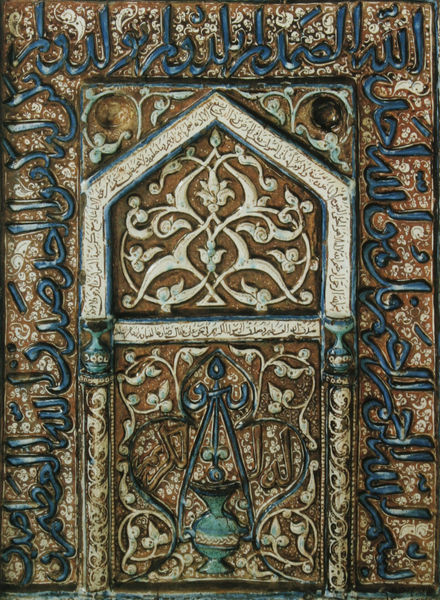
Titel: Mihrab Kachel, 'Ali ibn Ahmad ibn 'Ali Abi al-Husain gewidmet
Standort: London
Institution: Victoria & Albert Museum
Schlagwörter: blau, blätter, weiß, grün, äste, bewegung, blume, blumen, braun, fenster, hintergrund, holz, lampe, licht, säulen, tür, türkis, zeichen, blüten, dach, haus, hochformat, muster, ornament, architektur, architekturrahmen, rahmen, steine, boden, gold, kelch, pflanzen, kreis, kanne, keramik, krug, ranken, vase, relief, schrift, abstrakt, giebel, farbe, schriftzug, rand, jugendstil, detail, symmetrie, inschrift, dekor, floral, ornamente, verzierung, leuchter, vasen, plastik, schriftzeichen, striche, bemalt, abstrahiert, punkte, nische, deckel, gefäß, waage, buch, motiv, orient, orientalisch, religion, seite, text, buchstaben, stilisiert, kreise, kachel, altar, ranke, intarsien, schnitzerei, buchdeckel, einband, wandschmuck, arabisch, bucheinband, buchrücken, öllampe, leder, mittelalter, rechteckig, zierde, vegetabil, mittelfeld, ornamentik, verzeirung, kelche, kannen, glasur, arabien, islam, persien, pflanzenornamentik, vertiefung, bau, verzierungen, elfenbein, relieff, fayence, kringel, schriftband, islamisch, iran, persisch, koran, sure, sanskrit, papie, konsonanten, muslime, blumenornamentik, elfenbain, marrokanisch, hrarabisch bild, bucheindand, korahn, kohran